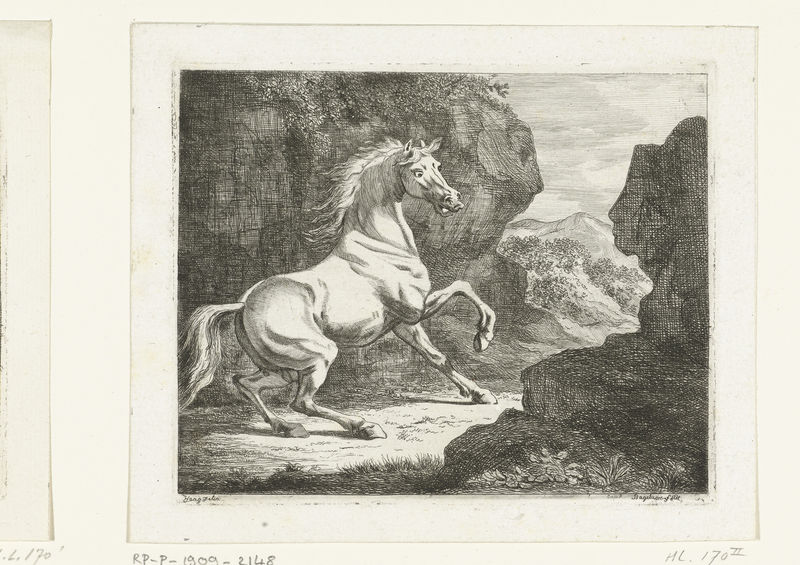
Titel: Stuiterende witte hengst
Künstler: Ernst Willem Jan Bagelaar
Standort: Amsterdam
Institution: Rijksmuseum
Schlagwörter: berg, felsen, himmel, grün, impressionismus, landschaft, bewegung, frankreich, skizze, zeichnung, gras, tier, weg, wiese, barock, stein, steine, signatur, strauch, gebüsch, pflanzen, england, höhle, renaissance, pferd, deutschland, huf, hufe, mähne, schwanz, schweif, spanien, holzschnitt, italien, berge, fels, gebirge, klippen, schlucht, romantik, angst, erschrecken, radierung, stich, schlange, bleistift, schimmel, hufen, maul, nüstern, kupferstich, bremsen, hengst, aufbäumen, schreck, stick, schwant, erstaunen, erschrocken, schanz, oferd, hua, schäuen, taol